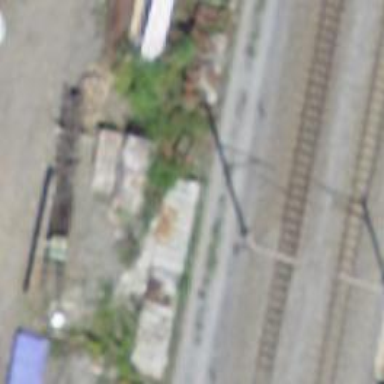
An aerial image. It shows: Catenary mast for power lines.